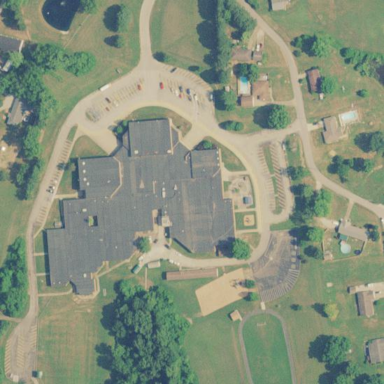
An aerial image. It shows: School.